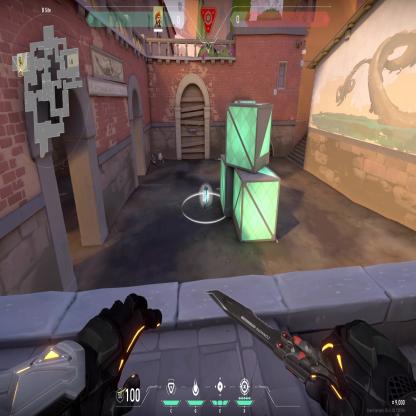
Label: planted spike